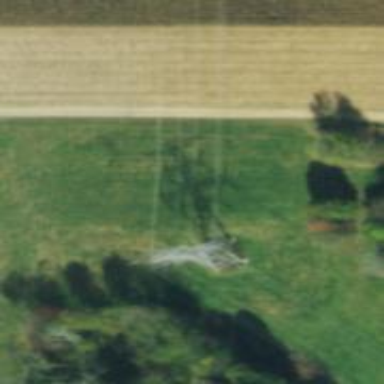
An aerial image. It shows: Lattice structure tower used for power distribution.